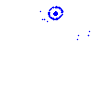
Particle: proton